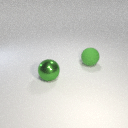
large green metal sphere to the left of large green rubber sphere